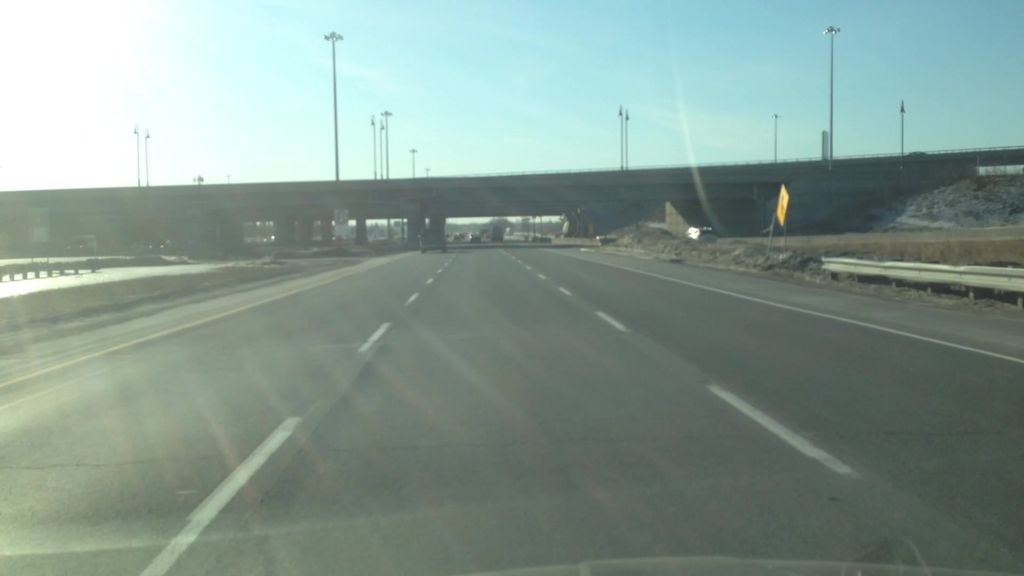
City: montreal